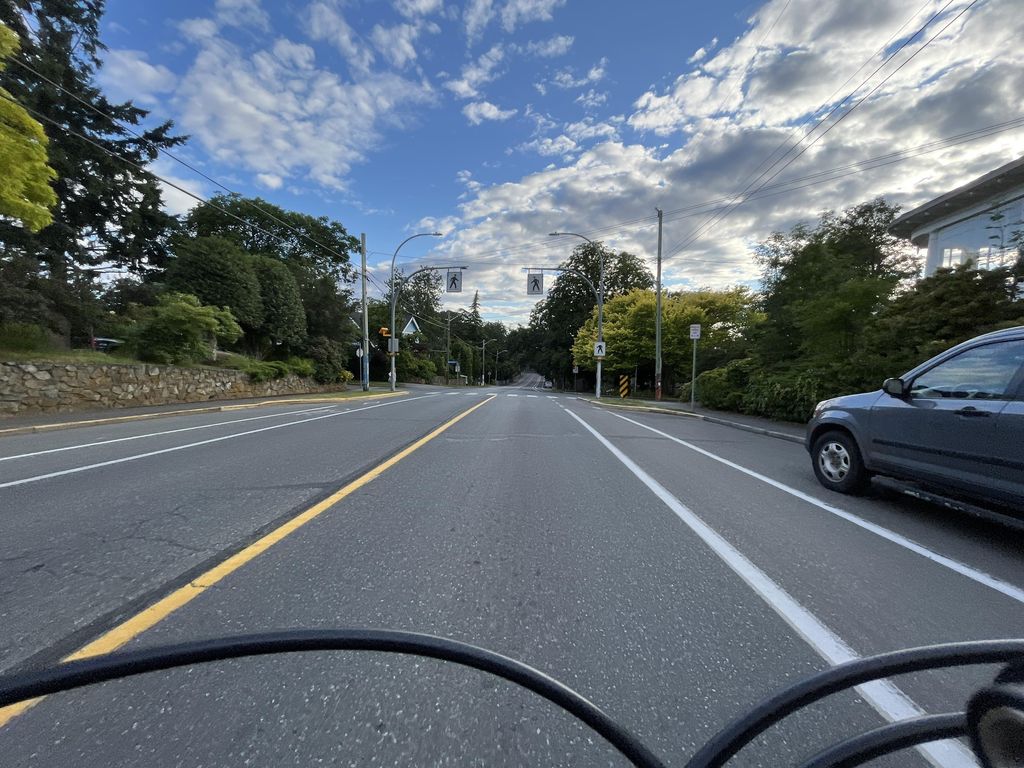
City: victoria